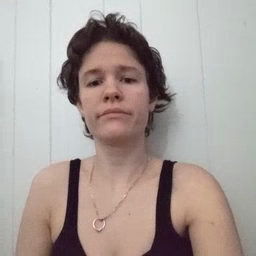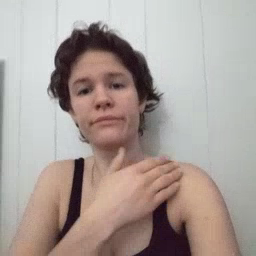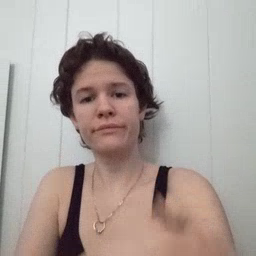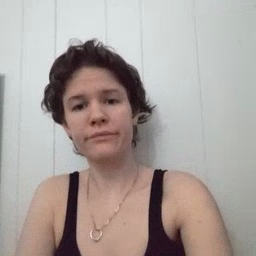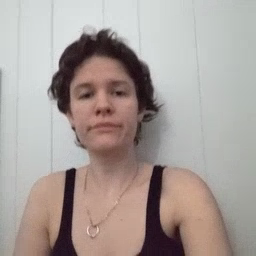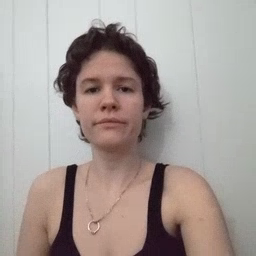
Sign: arm